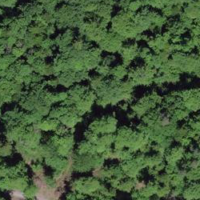
EUNIS habitat code: 41
Species observed at this site:
Allium ursinum